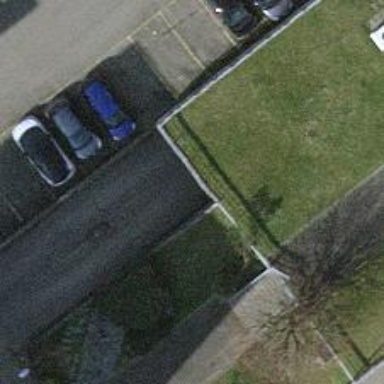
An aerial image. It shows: Parking area.